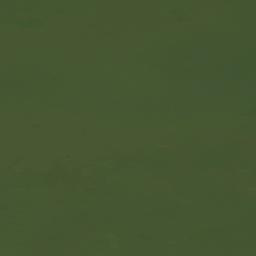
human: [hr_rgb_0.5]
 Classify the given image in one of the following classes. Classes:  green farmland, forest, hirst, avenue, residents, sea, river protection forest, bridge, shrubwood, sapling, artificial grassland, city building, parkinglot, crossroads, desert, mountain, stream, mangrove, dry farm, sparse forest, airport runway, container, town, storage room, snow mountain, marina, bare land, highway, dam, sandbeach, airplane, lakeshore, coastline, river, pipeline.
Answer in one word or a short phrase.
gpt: sea